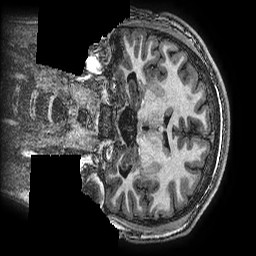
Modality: T1w
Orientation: coronal
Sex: male
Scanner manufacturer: ge
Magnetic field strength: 3 T
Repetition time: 0.00766 s
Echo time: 0.003476 s